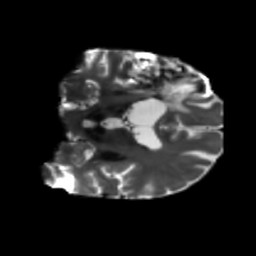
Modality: T2w
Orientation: coronal
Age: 61
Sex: male
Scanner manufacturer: siemens
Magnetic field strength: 3 T
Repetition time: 5.47 s
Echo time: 0.0854 s